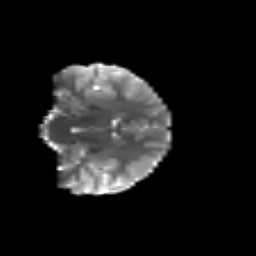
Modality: T2w
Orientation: coronal
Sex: female
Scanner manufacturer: siemens
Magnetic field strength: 3 T
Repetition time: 5 s
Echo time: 0.071 s